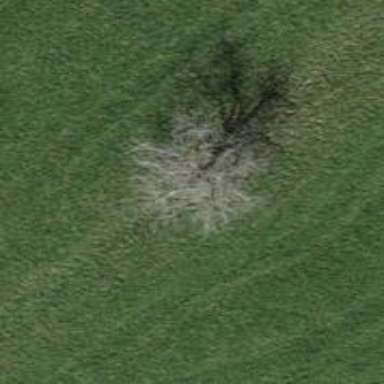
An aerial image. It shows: Beautiful tree in nature.